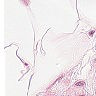
Metastatic tissue present: no